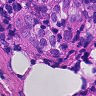
Metastatic tissue present: yes